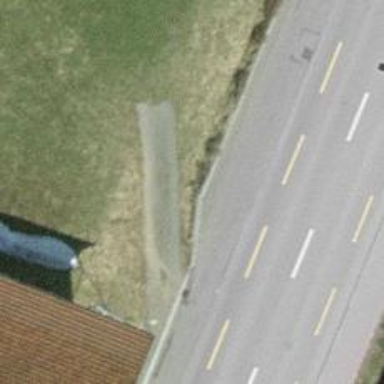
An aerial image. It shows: Wall barrier.